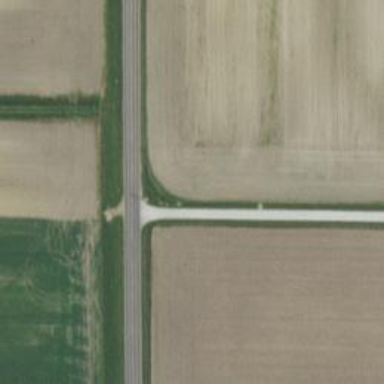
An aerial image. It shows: Tertiary road.